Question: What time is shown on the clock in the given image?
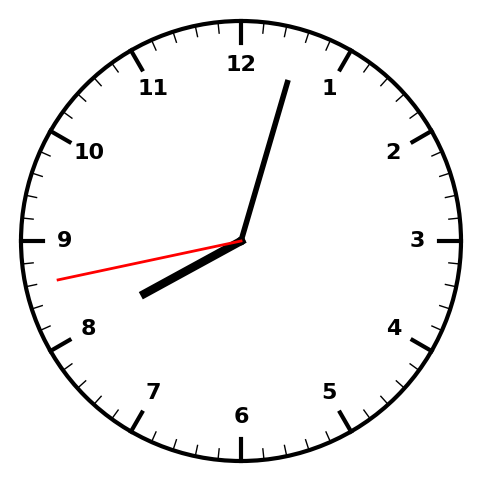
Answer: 08:02:43